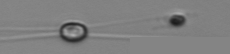
Label: Chaetoceros_danicus